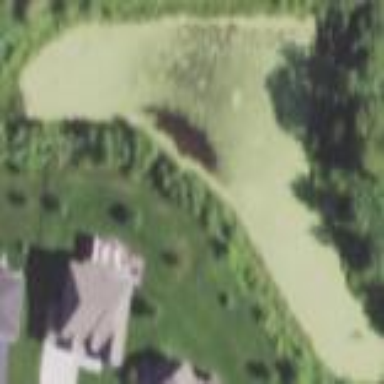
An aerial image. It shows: Peaceful pond surrounded by nature.